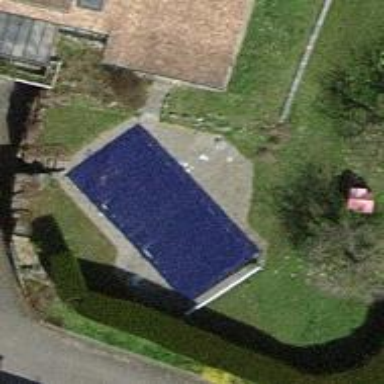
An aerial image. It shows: Swimming pool located in leisure land.